Question: All the project is error free on localhost vertrigo_222 (and also on livehost).
Now I am trying to upgrade my localhost to latest version vertrigo_230.
I am facing following deprecated error:

Here is line number 1170 and 1171:
'''
calculate_city_row_col($row['attacker_city_id'], &$att_city_row, &$att_city_col);
calculate_city_row_col($row['defender_city_id'], &$def_city_row, &$def_city_col);
'''
Please give me some solution.
Thank you in advance.
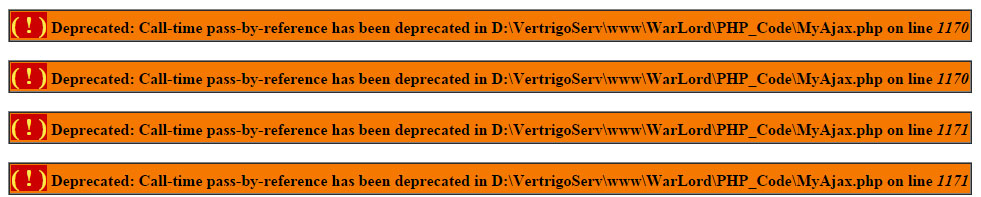
Answer: I think you can try remove & before $att_city_row and $att_city_col, $def_city_row, $def_city_col